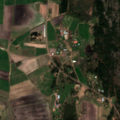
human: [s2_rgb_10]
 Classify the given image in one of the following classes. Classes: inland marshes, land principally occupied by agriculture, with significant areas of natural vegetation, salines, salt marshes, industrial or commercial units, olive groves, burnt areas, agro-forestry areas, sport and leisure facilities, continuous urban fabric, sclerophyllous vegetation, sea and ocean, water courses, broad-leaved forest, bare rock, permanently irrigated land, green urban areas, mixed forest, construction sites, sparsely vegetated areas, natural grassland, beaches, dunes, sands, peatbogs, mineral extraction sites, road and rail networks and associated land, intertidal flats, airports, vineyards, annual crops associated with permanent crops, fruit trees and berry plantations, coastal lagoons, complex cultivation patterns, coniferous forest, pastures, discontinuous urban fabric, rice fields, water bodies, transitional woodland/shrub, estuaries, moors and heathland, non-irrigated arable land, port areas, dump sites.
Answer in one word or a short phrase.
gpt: non-irrigated arable land, land principally occupied by agriculture, with significant areas of natural vegetation, coniferous forest, mixed forest